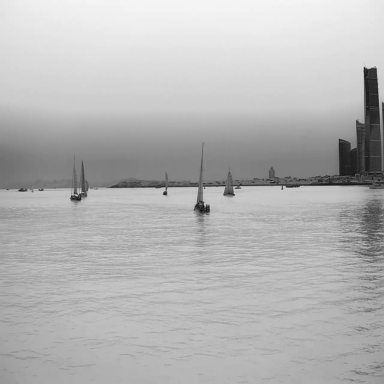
There are 18 objects shown in the infrared image, including nine canoes, a container_ship, and eight sailboats.